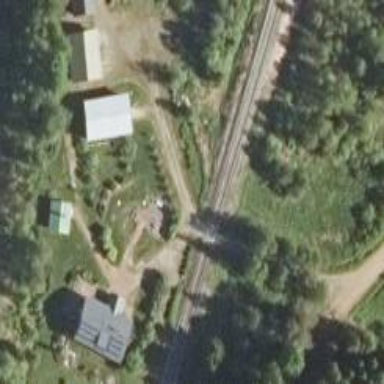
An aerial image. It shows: Level crossing with saltire marking.